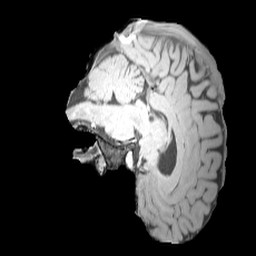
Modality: MP2RAGE
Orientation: sagittal